Question: I have added the port to Iptables for Input, Forward and Output, still no luck

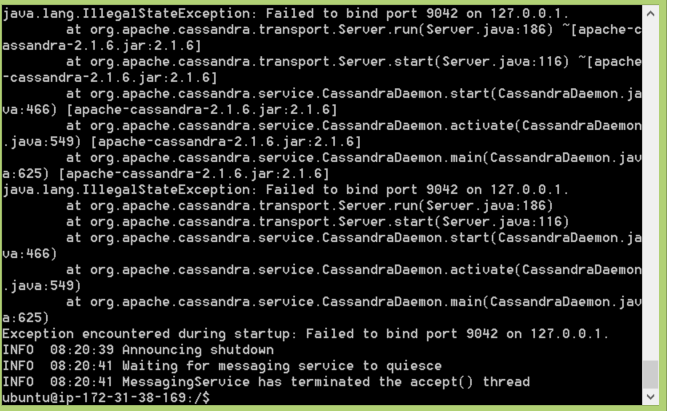
Answer: It turns out that an earlier instance was still binding to the port with its process.
netstat -alnp | grep 9042 - This showed the process id
kill -KILL - this killed it
Cassandra started successfully